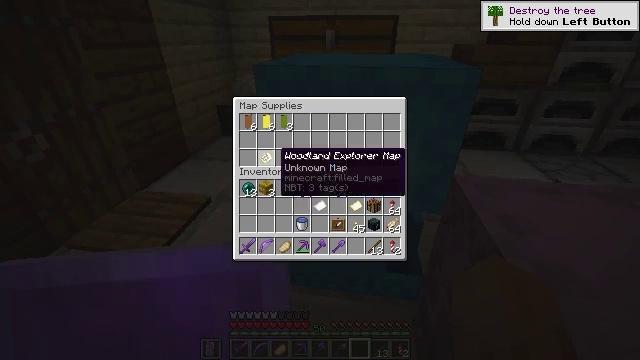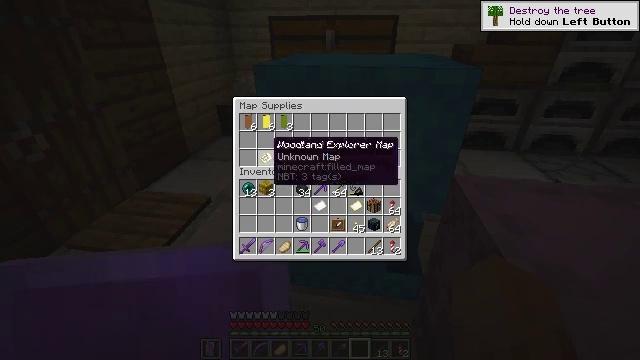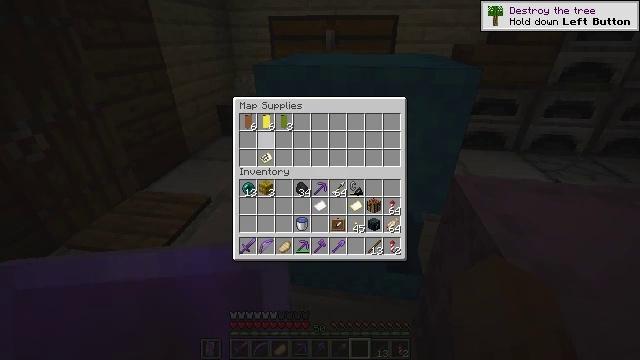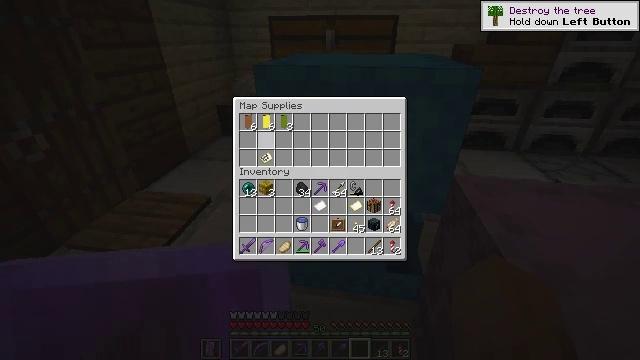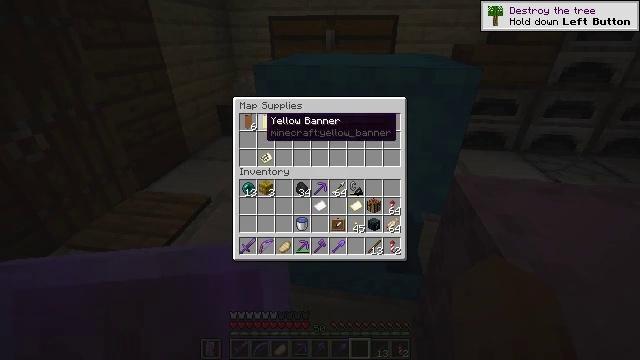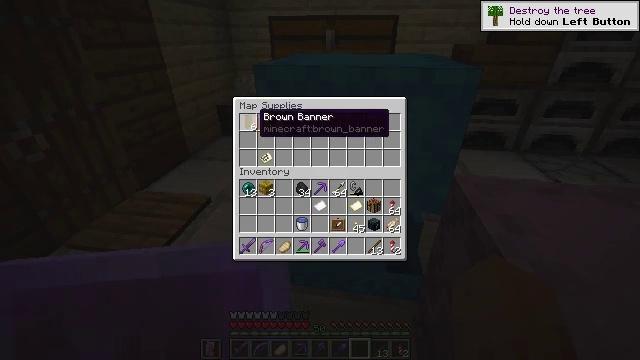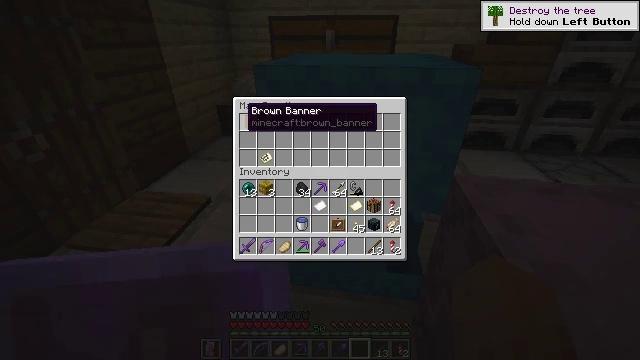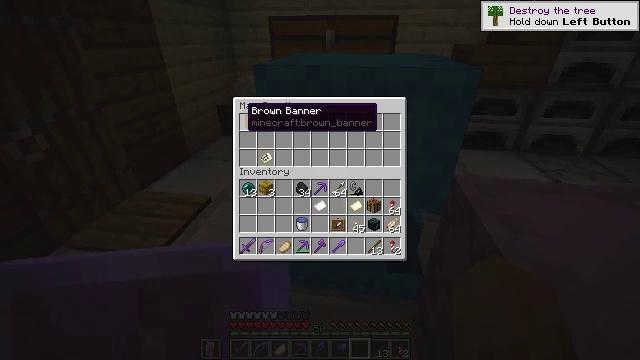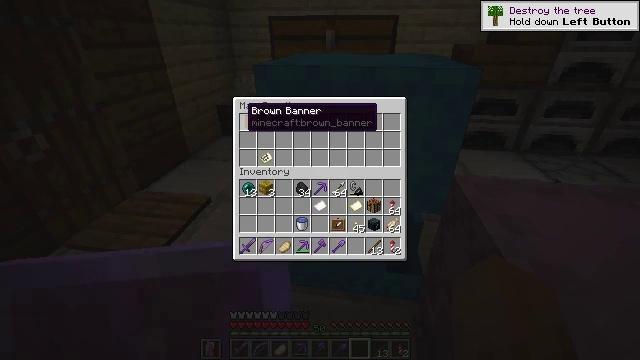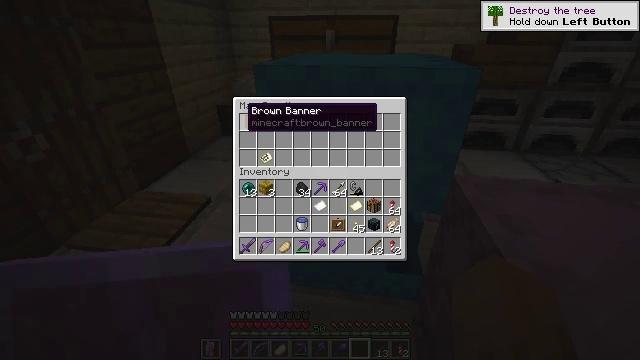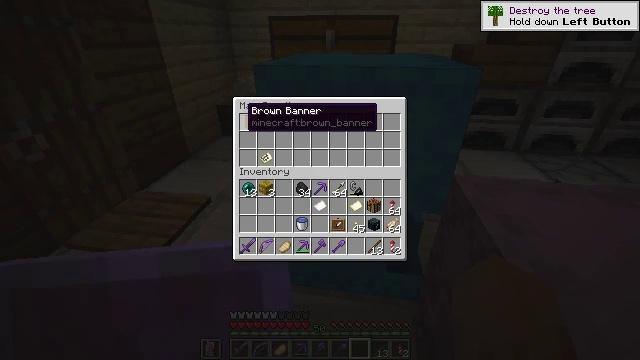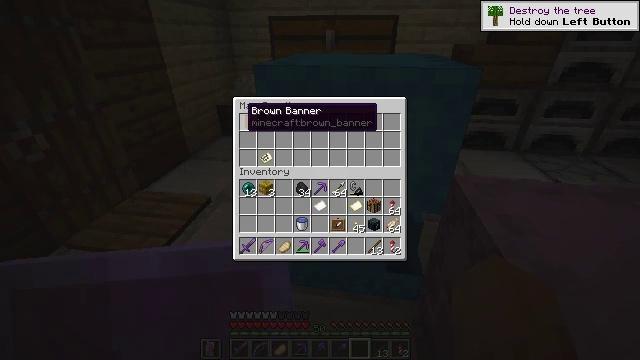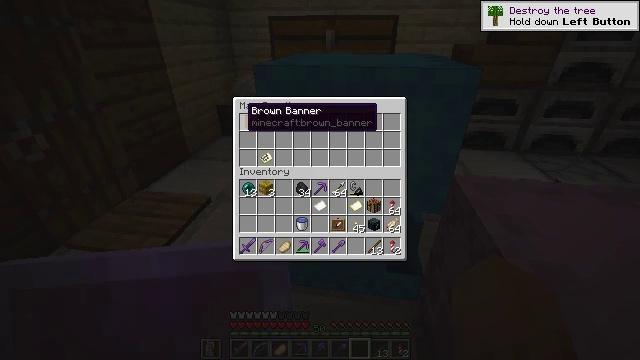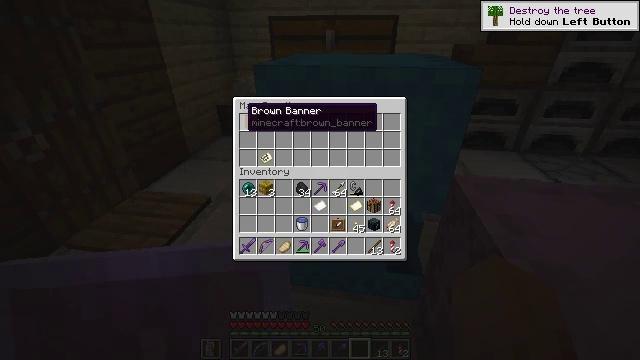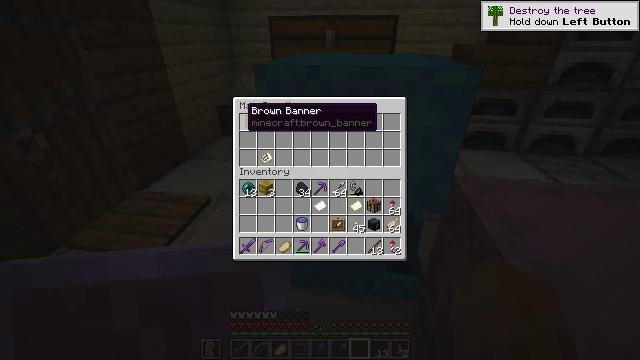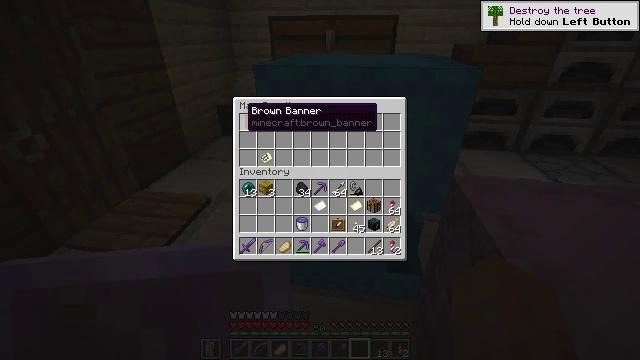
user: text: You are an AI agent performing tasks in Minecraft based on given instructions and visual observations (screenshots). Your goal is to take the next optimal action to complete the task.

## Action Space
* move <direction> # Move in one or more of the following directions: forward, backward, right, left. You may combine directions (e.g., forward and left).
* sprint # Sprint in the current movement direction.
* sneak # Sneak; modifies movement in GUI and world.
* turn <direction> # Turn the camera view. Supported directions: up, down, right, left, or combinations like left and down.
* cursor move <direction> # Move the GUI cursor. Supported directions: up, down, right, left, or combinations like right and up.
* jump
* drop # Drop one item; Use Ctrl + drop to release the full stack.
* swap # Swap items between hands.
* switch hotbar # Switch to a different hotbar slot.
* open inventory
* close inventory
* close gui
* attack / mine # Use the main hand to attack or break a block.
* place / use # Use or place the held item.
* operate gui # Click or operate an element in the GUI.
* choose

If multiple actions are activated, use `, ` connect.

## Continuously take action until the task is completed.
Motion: motion action
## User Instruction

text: craft item white banner
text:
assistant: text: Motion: turn left and up
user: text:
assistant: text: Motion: turn up
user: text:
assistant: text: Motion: turn up
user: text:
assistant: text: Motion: no_op
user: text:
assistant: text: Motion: no_op
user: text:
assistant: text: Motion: turn left
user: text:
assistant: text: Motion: no_op
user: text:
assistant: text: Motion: no_op
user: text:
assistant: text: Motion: no_op
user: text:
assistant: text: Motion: no_op
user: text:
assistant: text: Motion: no_op
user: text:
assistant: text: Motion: no_op
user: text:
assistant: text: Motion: no_op
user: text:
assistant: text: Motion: no_op
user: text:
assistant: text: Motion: no_op
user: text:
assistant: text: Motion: no_op
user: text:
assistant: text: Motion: no_op
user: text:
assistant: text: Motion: no_op
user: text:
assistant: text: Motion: no_op
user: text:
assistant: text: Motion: no_op
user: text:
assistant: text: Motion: no_op
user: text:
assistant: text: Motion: no_op
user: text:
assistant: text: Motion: turn right
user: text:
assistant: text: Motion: no_op
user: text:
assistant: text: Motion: no_op
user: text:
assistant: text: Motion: no_op
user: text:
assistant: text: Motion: no_op
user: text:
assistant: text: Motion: no_op
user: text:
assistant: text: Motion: no_op
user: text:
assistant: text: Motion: no_op